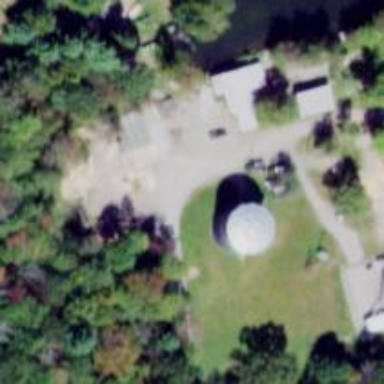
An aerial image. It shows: Silo.